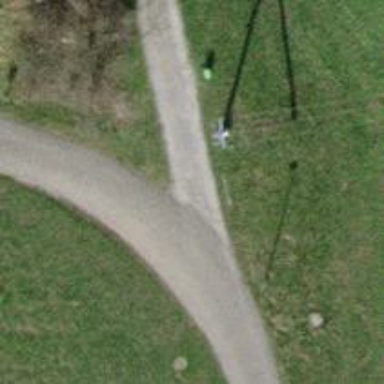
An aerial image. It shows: Power pole.